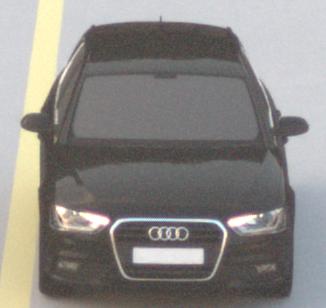
Make: Audi
Model: A4 Avant 1.8 TFSI
Detailed model: A4 (B8) Avant
Model produced from: 2012/02
Model produced until: 2015/04
Doors: 5
Color: black
Road condition: dry road
Daytime: sunrise or sunset
Contrast: low contrast